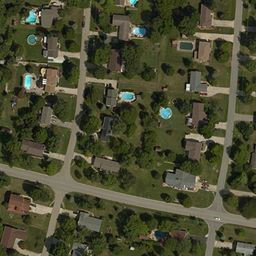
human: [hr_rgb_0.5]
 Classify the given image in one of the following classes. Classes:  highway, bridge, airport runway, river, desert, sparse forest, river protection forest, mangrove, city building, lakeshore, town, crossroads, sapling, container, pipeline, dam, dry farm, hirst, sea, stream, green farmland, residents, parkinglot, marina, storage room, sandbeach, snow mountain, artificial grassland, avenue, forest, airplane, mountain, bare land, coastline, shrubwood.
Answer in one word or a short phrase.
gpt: town